Question: Please see the attached image. I'm trying to change the color on the segmented control title, and I cannot find the appropriate attribute. If this is in the Apple docs, I'd be happy to be shown where...
Can anyone please enlighten me..
Thanks

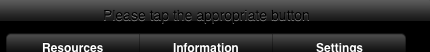
Answer: iOS 5.0 introduced some appearance customization options for 'UISegmentedControl'. I think the method you'd be most interested in is:
'''
- (void)setTitleTextAttributes:(NSDictionary *)attributes forState:(UIControlState)state
'''
>
The attributes dictionary can specify the font, text color, text shadow color, and text shadow offset for the title in the text attributes dictionary, using the keys in NSString UIKit Additions Reference.
# Update
If you're creating your UISegmentedControl programmatically, you can just go ahead and call this method right after you create it. If you're loading from a nib, you'll have to set it as an outlet and call this method in your 'awakeFromNib' or 'viewDidLoad' method.
Now, your "Please tap the appropriate button" text is in the navigation prompt? I'm not sure if you can modify the look of that. Perhaps you could do some trickery...
- 'self.navigationItem.prompt = @" ";'- 'UIView''UISegmentedControl''UILabel''frame.origin.y = -20.0''self.navigationItem.titleView''clipsToBounds = NO''backgroundColor = [UIColor clearColor]'
That way, it should display the segmented control with your custom label over it, theoretically at least. Let me know how this turns out.